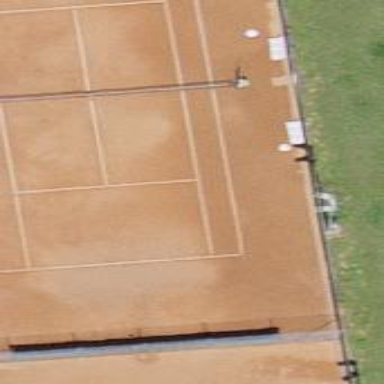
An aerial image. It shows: Tennis court in leisure pitch.